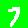
Digit: 7